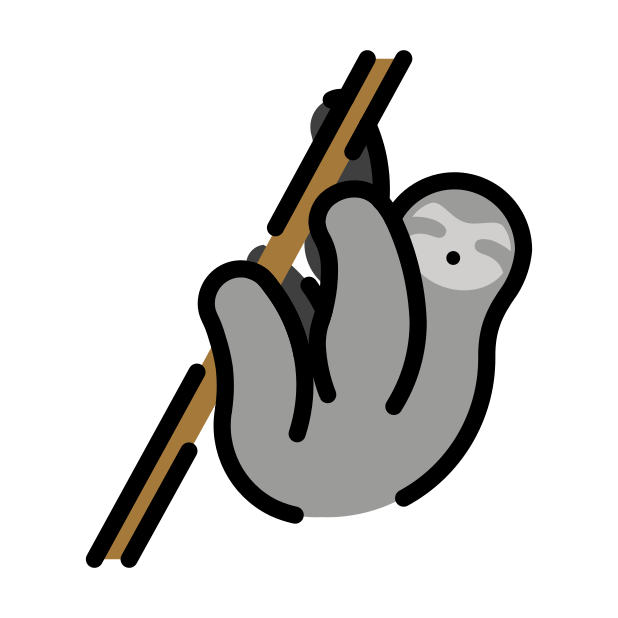
sloth